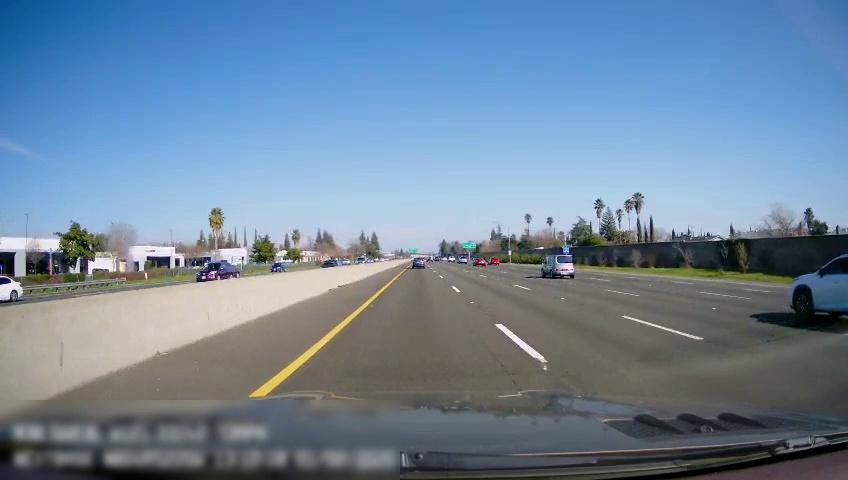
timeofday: Day
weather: Sunny
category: Drivable Space
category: Drivable Space
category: Vehicles | SUV
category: Vehicles | Car
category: Vehicles | SUV
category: Vehicles | Car
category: Vehicles | SUV
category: Vehicles | SUV
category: Vehicles | Car
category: Vehicles | Car
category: Vehicles | Van
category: Vehicles | Car
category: Vehicles | SUV
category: Lanes | Alternate Lane
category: Lanes | Current Lane
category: Lanes | Current Lane
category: Lanes | Alternate Lane
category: Lanes | Alternate Lane
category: Lanes | Alternate Lane
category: Traffic | Signs